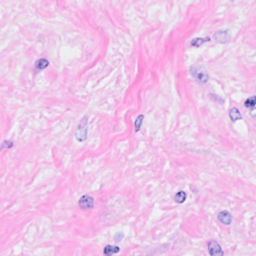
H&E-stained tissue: Breast